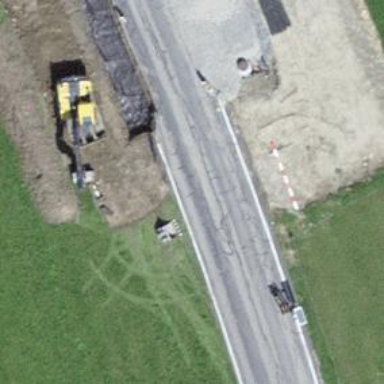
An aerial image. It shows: Secondary road.